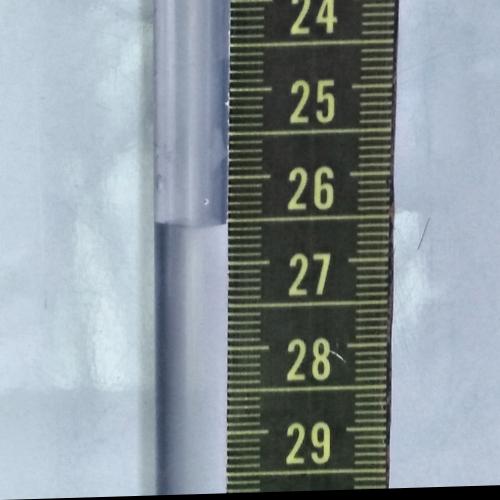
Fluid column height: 26.5 cm